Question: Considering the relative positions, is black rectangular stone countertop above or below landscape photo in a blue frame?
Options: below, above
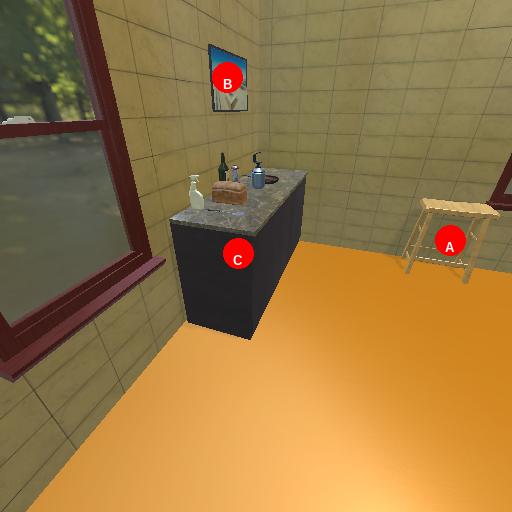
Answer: below